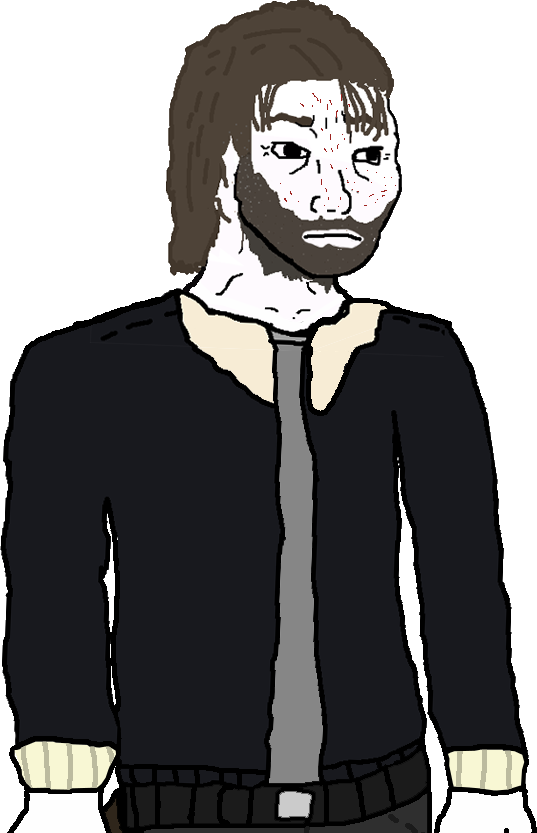
Label: 5_Doomer